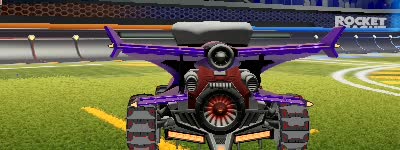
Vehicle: aftershock